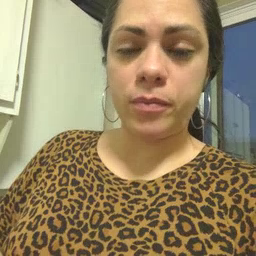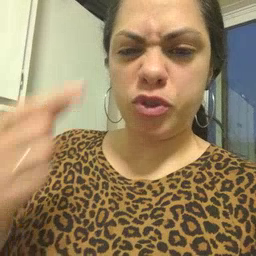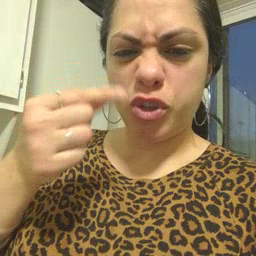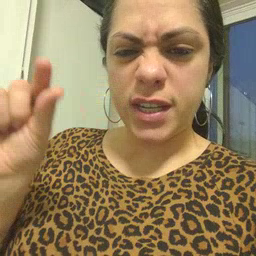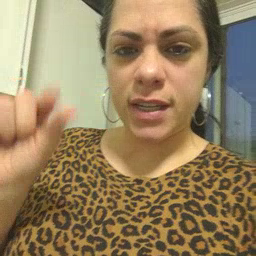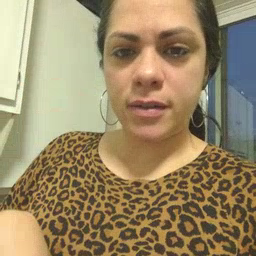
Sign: green